Aerial crown-view tile of a tropical tree (Barro Colorado Island, Panama), acquired 20250715:
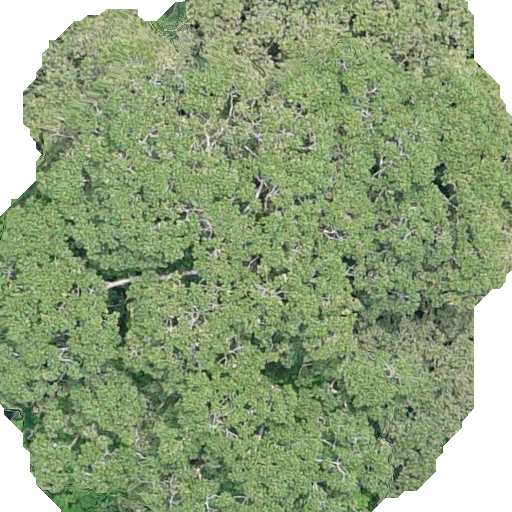
Species: Sterculia apetala
GBIF accepted scientific name: Sterculia apetala
Crown area: 397.116 m²